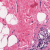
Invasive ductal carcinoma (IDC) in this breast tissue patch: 0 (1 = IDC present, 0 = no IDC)